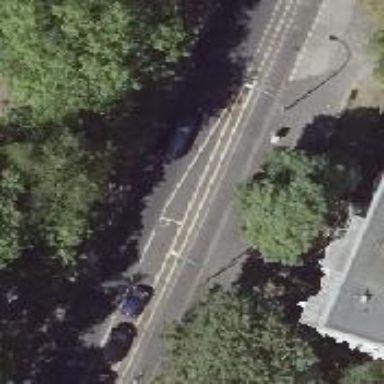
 there is parking lane separated by kerb for cyclists."